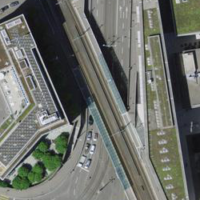
EUNIS habitat code: 54
Species observed at this site:
Clematis vitalba